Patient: sex F, age 58
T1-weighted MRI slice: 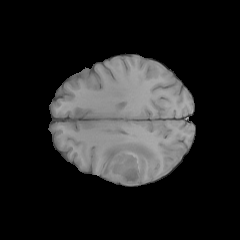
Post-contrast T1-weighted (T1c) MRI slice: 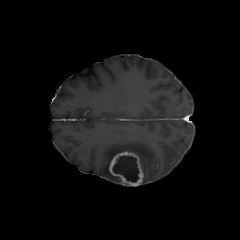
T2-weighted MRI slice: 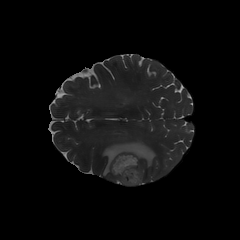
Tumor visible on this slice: yes
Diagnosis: Glioblastoma, IDH-wildtype
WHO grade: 4